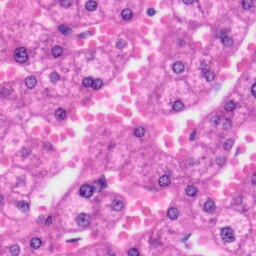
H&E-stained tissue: Liver